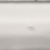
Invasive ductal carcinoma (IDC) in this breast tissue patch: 0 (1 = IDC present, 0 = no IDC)